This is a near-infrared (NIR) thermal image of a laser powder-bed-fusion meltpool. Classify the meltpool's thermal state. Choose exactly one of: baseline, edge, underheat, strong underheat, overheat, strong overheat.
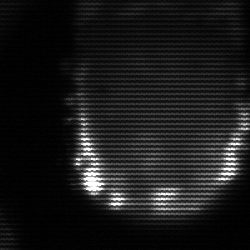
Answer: baseline